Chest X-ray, PA view. Patient: 18 years old, sex M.
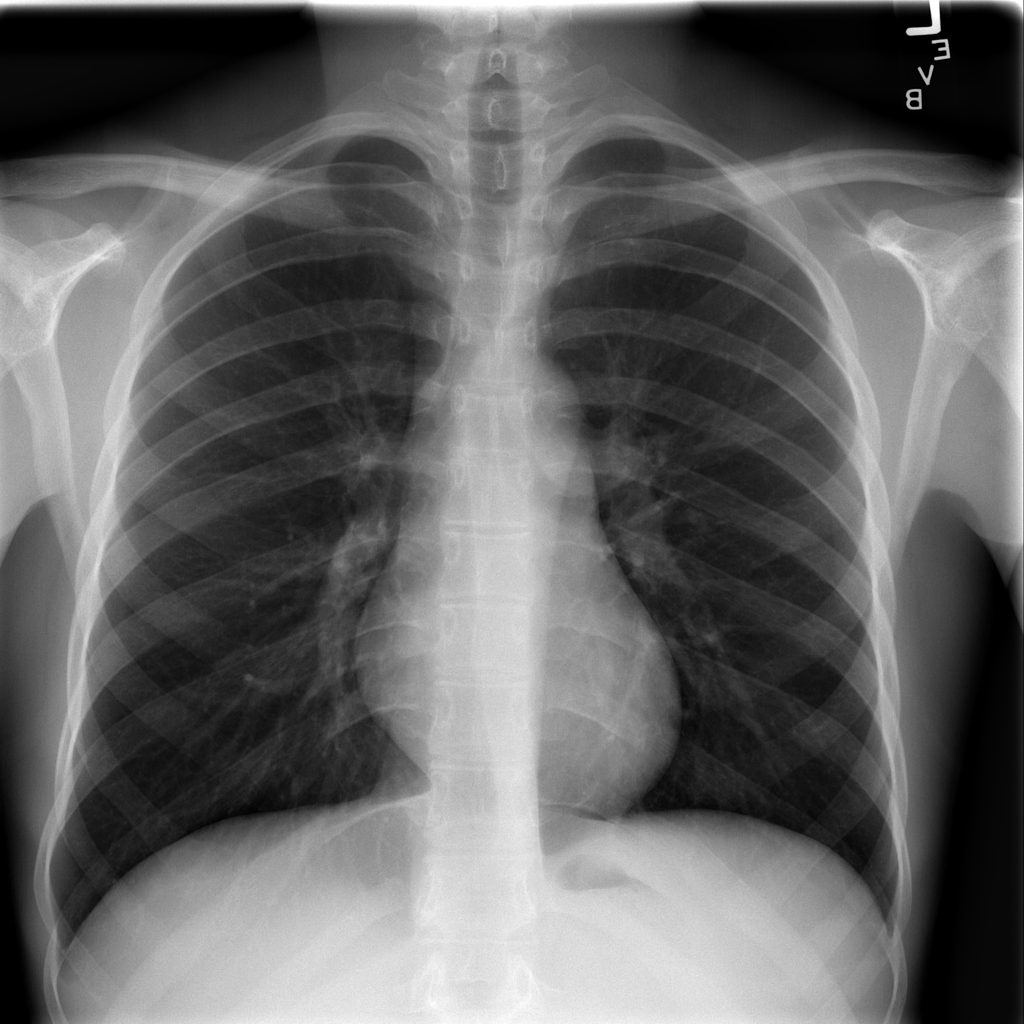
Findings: No Finding